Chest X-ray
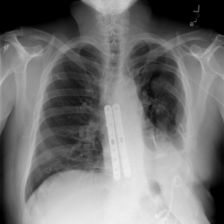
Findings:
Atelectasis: negative
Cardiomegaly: negative
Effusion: positive
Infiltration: negative
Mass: negative
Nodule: negative
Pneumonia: negative
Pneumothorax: negative
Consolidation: negative
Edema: negative
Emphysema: negative
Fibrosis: negative
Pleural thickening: negative
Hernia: negative